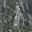
Label: 1